Question: I am trying to plot boxplots in seaborn whose widths depend upon the log of the value of x-axis. I am creating the list of widths and passing it to the widths=widths parameter of seaborn.boxplot.
However, I am getting that
'''
raise ValueError(datashape_message.format("widths"))
ValueError: List of boxplot statistics and 'widths' values must have same the length
'''
When I debugged and checked there is just one dict in boxplot statistics, whereas I have 8 boxplots.
Cannot Exactly figure out where the problem lies.

I am using pandas data frame and seaborn for plotting.
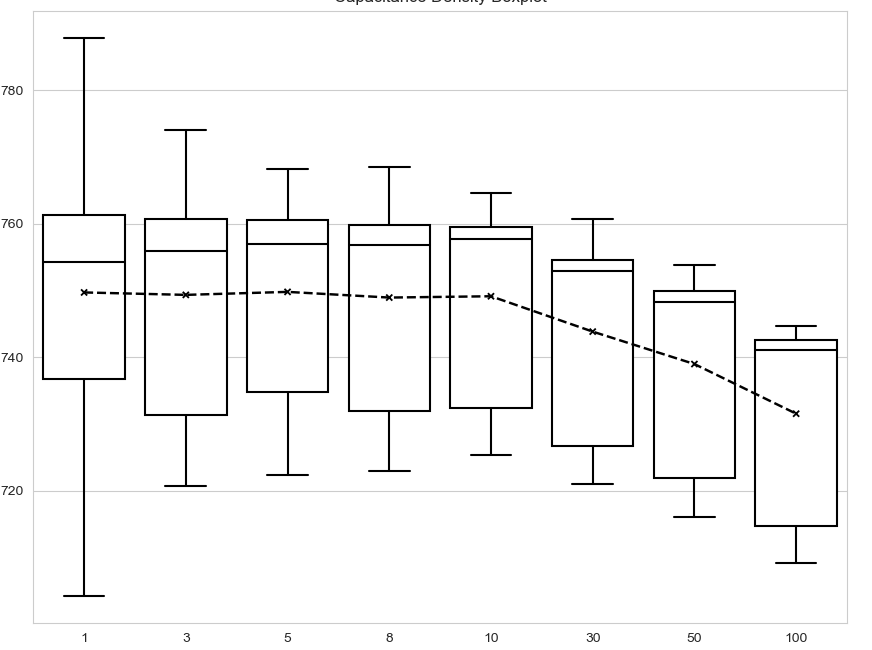
Answer: Seaborn's boxplot doesn't seem to understand the 'widths=' parameter.
Here is a way to create a boxplot per 'x' value via matplotlib's 'boxplot' which does accept the 'width=' parameter. The code below supposes the data is organized in a panda's dataframe.
'''
from matplotlib import pyplot as plt
import numpy as np
import pandas as pd
import seaborn as sns
df = pd.DataFrame({'x': np.random.choice([1, 3, 5, 8, 10, 30, 50, 100], 500),
'y': np.random.normal(750, 20, 500)})
xvals = np.unique(df.x)
positions = range(len(xvals))
plt.boxplot([df[df.x == xi].y for xi in xvals],
positions=positions, showfliers=False,
boxprops={'facecolor': 'none'}, medianprops={'color': 'black'}, patch_artist=True,
widths=[0.2, 0.3, 0.4, 0.5, 0.6, 0.7, 0.8, 0.9])
means = [np.mean(df[df.x == xi].y) for xi in xvals]
plt.plot(positions, means, '--k*', lw=2)
# plt.xticks(positions, xvals) # not needed anymore, as the xticks are set by the swarmplot
sns.swarmplot('x', 'y', data=df)
plt.show()
'''
<URL>
A related question asked how to set the box's widths depending on group size. The widths can be calculated as some maximum width multiplied by each group's size compared to the size of the largest group.
'''
from matplotlib import pyplot as plt
import numpy as np
import pandas as pd
import seaborn as sns
y_true = np.random.normal(size=100)
y_pred = y_true + np.random.normal(size=100)
df = pd.DataFrame({'y_true': y_true, 'y_pred': y_pred})
df['y_true_bin'] = pd.cut(df['y_true'], range(-3, 4))
sns.set()
fig, (ax1, ax2) = plt.subplots(ncols=2, figsize=(12, 5))
sns.boxplot(x='y_true_bin', y='y_pred', data=df, color='lightblue', ax=ax1)
bins, groups = zip(*df.groupby('y_true_bin')['y_pred'])
lengths = np.array([len(group) for group in groups])
max_width = 0.8
ax2.boxplot(groups, widths=max_width * lengths / lengths.max(),
patch_artist=True, boxprops={'facecolor': 'lightblue'})
ax2.set_xticklabels(bins)
ax2.set_xlabel('y_true_bin')
ax2.set_ylabel('y_pred')
plt.tight_layout()
plt.show()
'''
<URL>